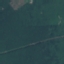
Land use / land cover: Forest